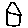
Label: house